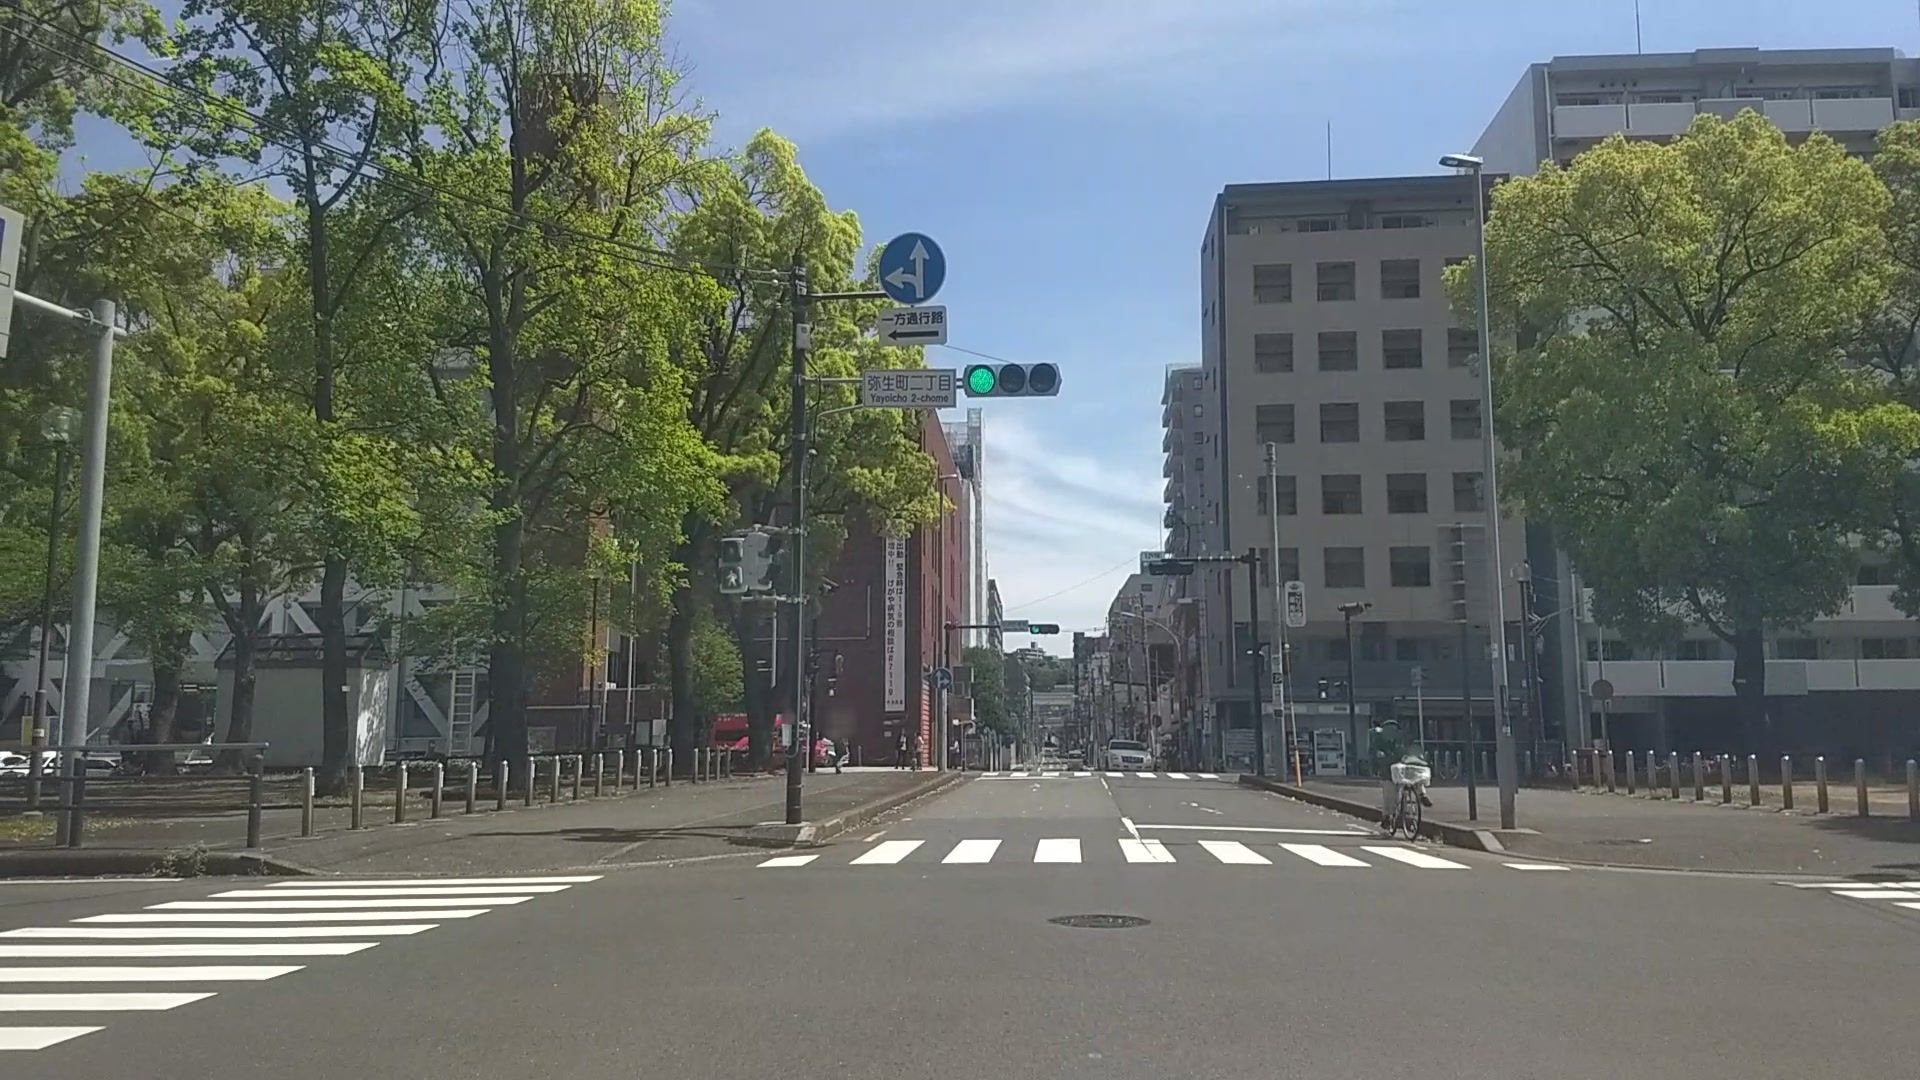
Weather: clear
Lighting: day
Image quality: good
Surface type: driving surface
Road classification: tertiary
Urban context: urban centre
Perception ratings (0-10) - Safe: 2.39, Lively: 9.18, Beautiful: 7.84, Boring: 4.32, Depressing: 4.22, Wealthy: 8.98